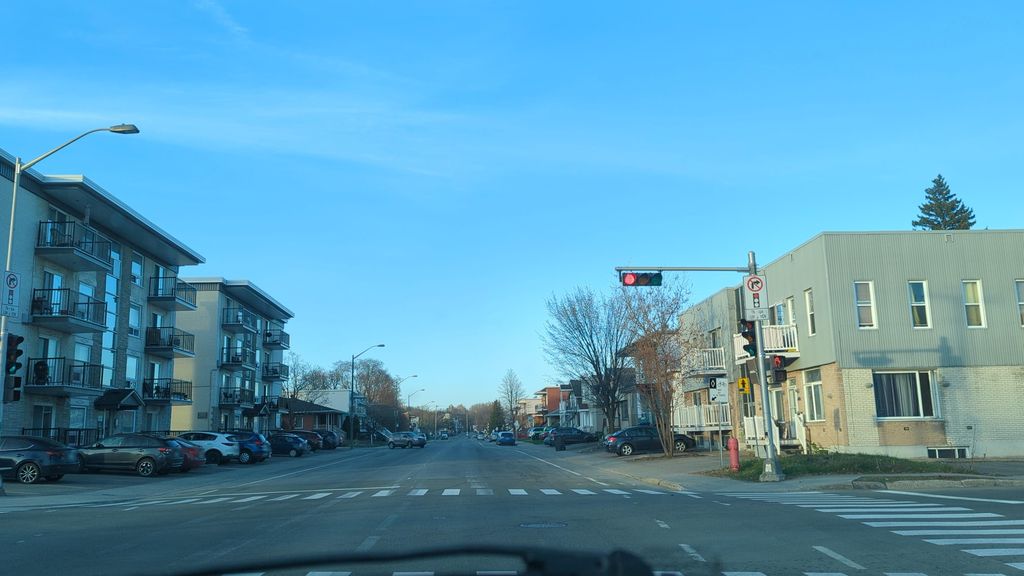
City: quebec_city